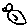
Label: bird